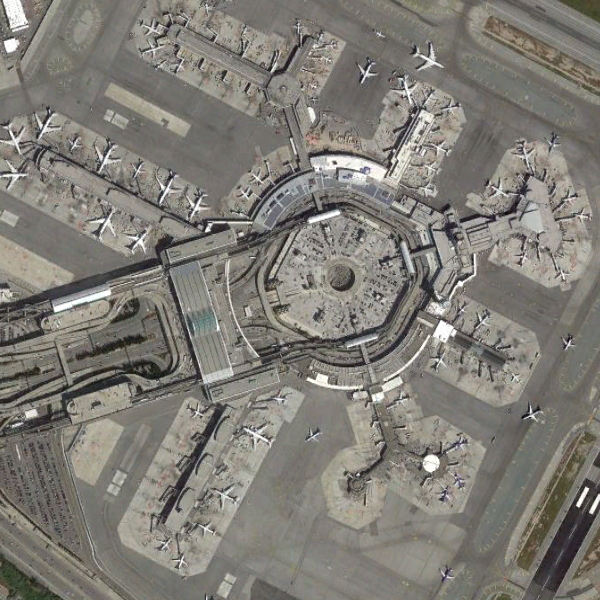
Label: Airport